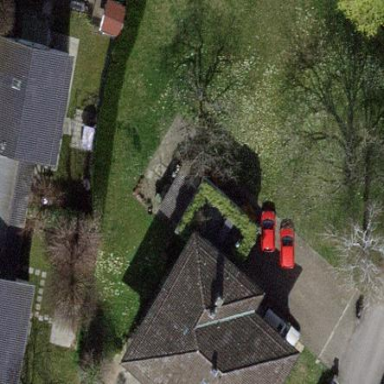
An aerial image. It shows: Garden enclosed by fence.